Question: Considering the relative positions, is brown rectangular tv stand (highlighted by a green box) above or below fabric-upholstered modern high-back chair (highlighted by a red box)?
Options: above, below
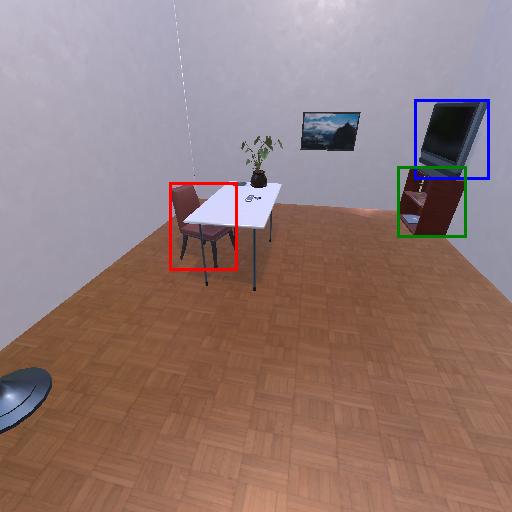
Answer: above